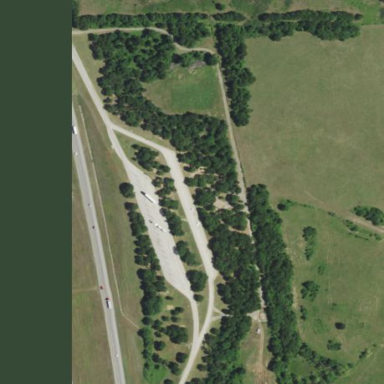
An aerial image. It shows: Rest area on the road.